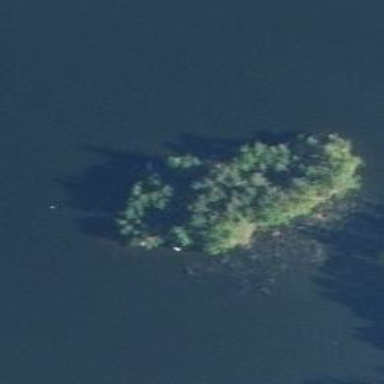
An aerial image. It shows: Islet covered with woodland.